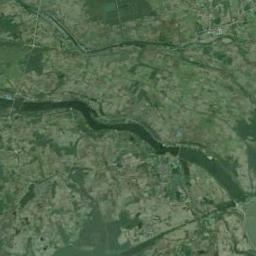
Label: river